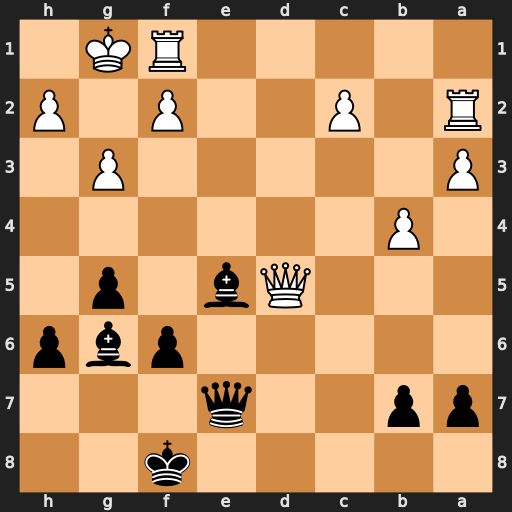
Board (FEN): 5k2/pp2q3/5pbp/3Qb1p1/1P6/P5P1/R1P2P1P/5RK1
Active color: b
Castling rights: -
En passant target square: -
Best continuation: Bf7 Qd3 Bxa2